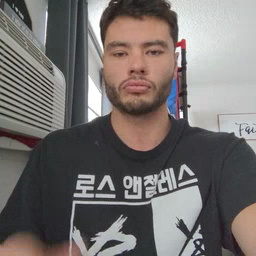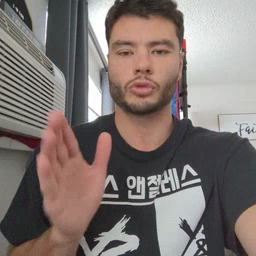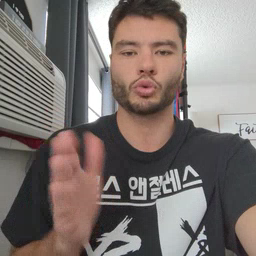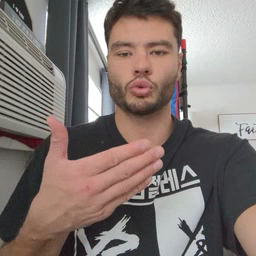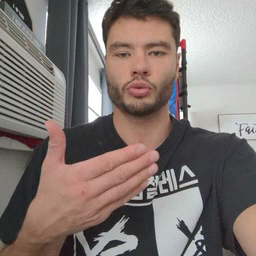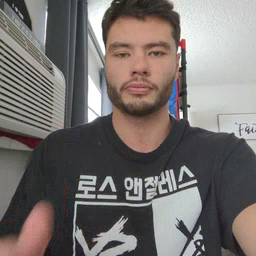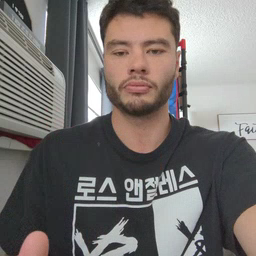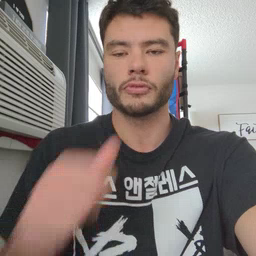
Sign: room